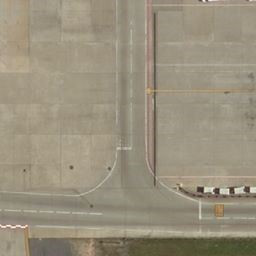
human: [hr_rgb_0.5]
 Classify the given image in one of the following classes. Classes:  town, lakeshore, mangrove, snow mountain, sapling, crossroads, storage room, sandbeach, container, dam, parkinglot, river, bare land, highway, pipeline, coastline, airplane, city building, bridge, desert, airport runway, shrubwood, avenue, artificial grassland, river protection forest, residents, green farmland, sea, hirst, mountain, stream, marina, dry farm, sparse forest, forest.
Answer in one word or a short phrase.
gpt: airport runway